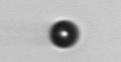
Label: bead